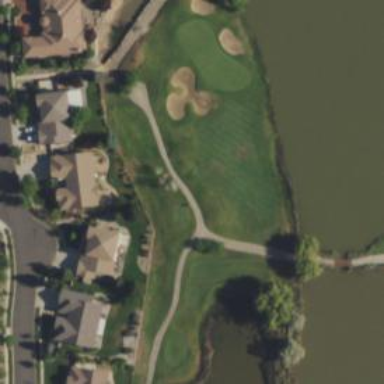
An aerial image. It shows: Service road designated as golf cart path.